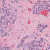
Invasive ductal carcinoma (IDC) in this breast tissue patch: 1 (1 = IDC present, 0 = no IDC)